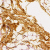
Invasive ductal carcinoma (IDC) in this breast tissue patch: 0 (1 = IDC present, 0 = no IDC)